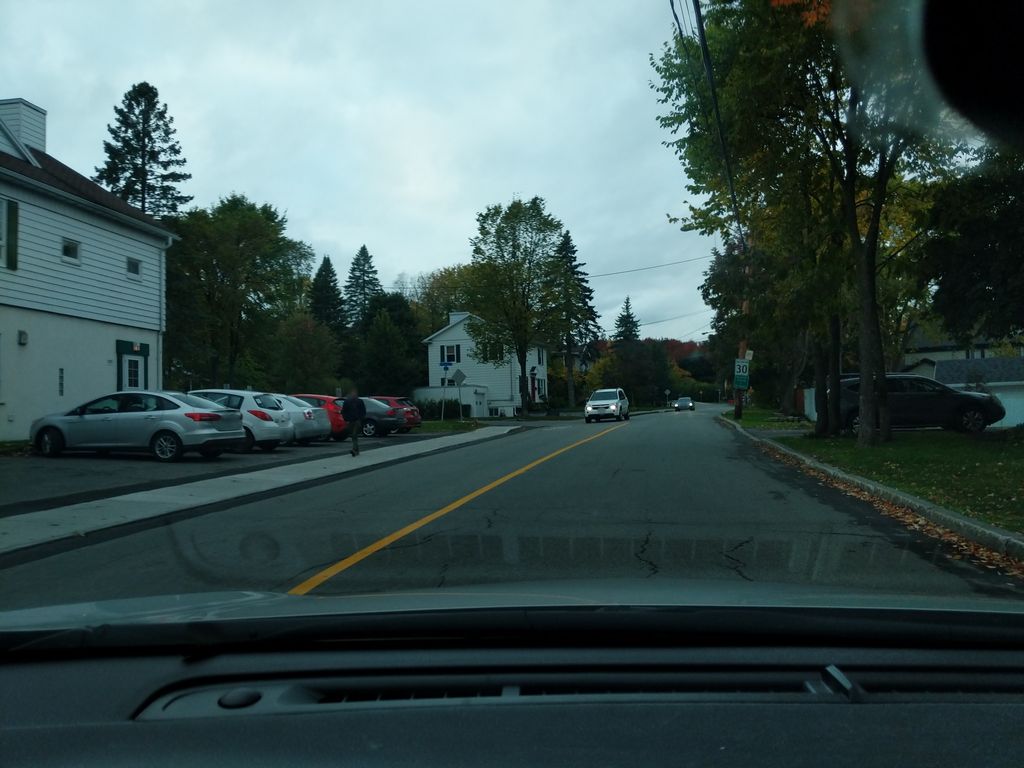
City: quebec_city